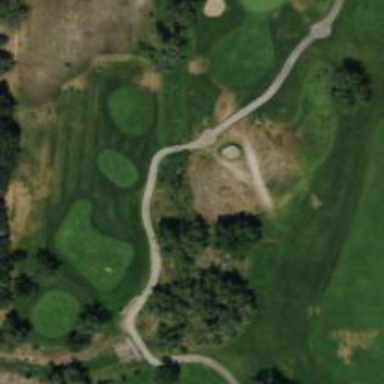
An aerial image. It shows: Well-maintained track that is suitable for golf cartpath.